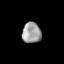
Tissue: prostate
Cell type: B cells
Senescence score: 0.3332
Nuclear area (px): 386
Mean DAPI intensity: 158.513